Question: Hy!, i have an Like, and Send Button on my Page.
When i click on "send", there comes an Overlay, with the Preview of the text to send.
The Overlay, is in the Background partially, how can i change this?

Sorry for my Bad English
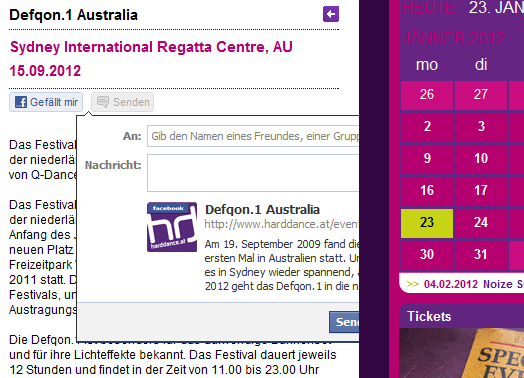
Answer: That calendar part of the page has too high of a z-index. Find it and lower it. Or put the like box inside a div with a higher z-index.